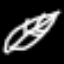
Label: leaf